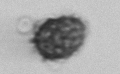
Label: Syracosphaera_pulchra